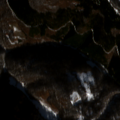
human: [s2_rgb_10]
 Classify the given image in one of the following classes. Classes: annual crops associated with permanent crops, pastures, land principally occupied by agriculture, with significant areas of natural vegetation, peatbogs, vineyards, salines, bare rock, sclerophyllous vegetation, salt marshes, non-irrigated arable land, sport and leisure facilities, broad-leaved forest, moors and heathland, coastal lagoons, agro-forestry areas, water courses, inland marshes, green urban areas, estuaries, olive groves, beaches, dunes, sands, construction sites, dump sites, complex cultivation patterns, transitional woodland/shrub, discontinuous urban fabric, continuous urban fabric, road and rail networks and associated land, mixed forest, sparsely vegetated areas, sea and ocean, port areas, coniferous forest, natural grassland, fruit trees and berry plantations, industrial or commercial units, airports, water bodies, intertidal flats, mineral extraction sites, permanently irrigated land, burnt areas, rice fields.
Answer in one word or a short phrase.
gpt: broad-leaved forest, coniferous forest, mixed forest, transitional woodland/shrub